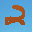
Label: 2